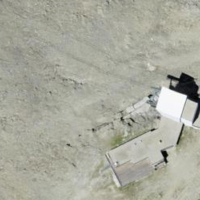
EUNIS habitat code: 48
Species observed at this site:
Pyrrhocorax graculus